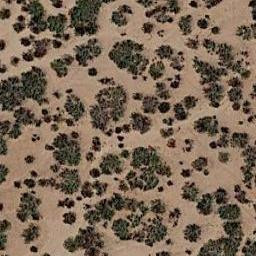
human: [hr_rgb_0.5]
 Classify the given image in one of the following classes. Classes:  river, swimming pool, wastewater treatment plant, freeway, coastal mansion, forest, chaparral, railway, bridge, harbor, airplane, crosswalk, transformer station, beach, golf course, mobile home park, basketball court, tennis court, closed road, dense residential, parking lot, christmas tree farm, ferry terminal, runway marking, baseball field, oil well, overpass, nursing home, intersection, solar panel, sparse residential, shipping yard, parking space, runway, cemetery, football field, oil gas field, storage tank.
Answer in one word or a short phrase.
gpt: chaparral